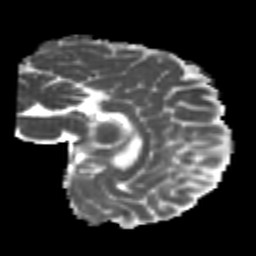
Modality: MD
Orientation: sagittal
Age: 21
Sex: female
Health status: healthy
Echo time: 0.074 s